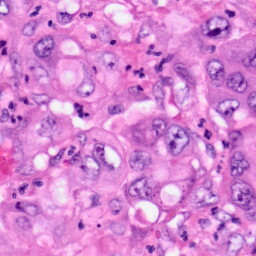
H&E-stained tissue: Pancreatic